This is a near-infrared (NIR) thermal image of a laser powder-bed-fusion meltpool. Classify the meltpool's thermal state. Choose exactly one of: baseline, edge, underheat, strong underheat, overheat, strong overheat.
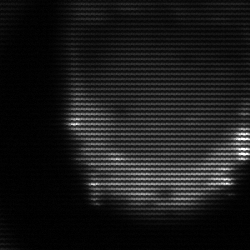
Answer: edge